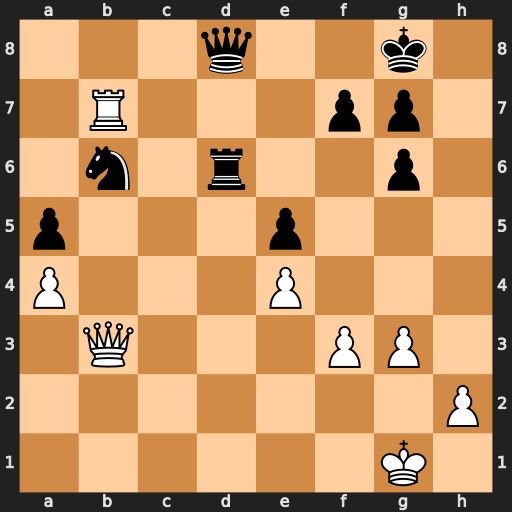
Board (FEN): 3q2k1/1R3pp1/1n1r2p1/p3p3/P3P3/1Q3PP1/7P/6K1
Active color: w
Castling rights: -
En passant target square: -
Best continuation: Qxf7+ Kh8 Qxg7#